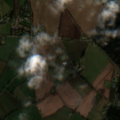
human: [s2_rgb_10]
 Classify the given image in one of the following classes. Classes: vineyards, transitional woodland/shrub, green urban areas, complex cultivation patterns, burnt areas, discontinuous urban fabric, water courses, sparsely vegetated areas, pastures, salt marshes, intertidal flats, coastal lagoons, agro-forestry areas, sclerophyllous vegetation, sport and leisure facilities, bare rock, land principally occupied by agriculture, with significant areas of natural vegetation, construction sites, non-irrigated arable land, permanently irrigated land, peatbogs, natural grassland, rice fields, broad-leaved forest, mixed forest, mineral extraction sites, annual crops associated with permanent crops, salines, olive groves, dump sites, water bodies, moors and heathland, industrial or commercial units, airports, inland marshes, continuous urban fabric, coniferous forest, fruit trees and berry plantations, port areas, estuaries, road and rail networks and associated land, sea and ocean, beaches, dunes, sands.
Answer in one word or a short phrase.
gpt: non-irrigated arable land, pastures, mixed forest